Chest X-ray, AP view. Patient: 64 years old, sex M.
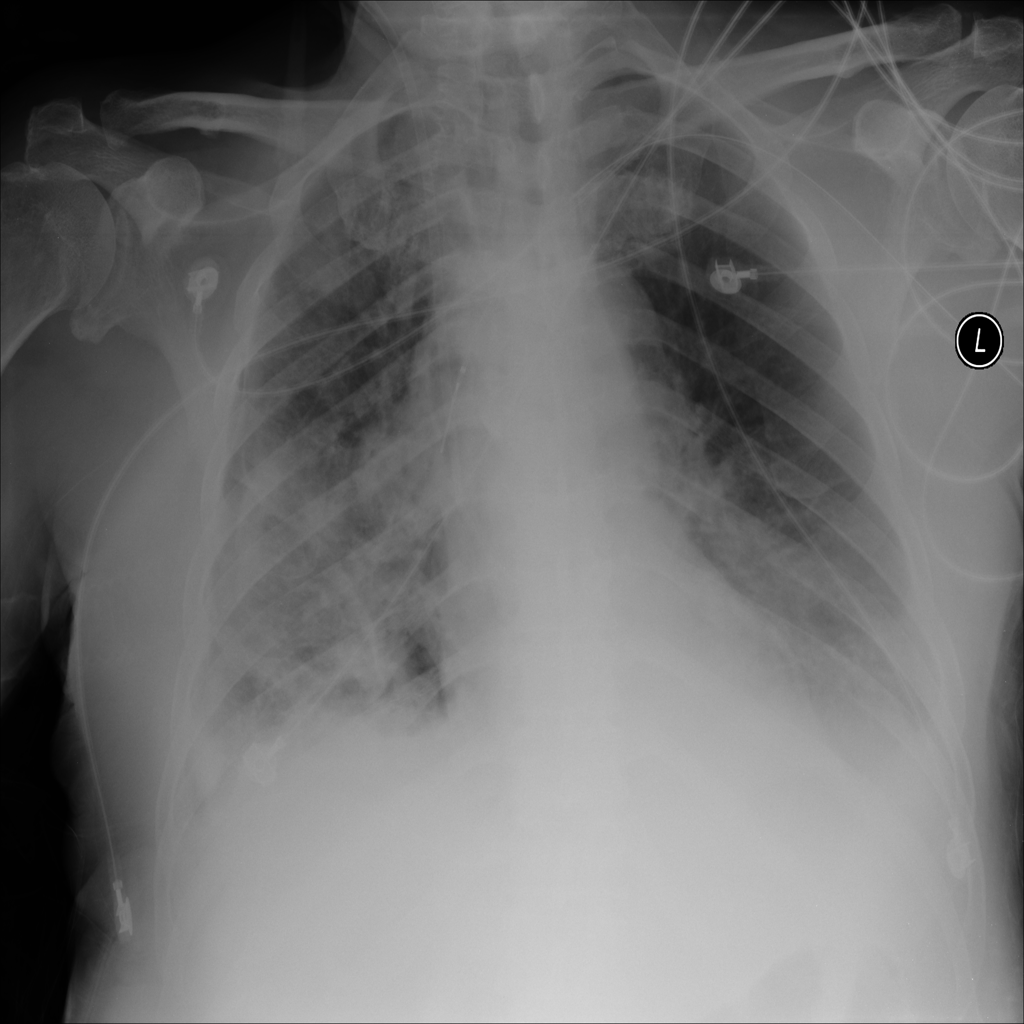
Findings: Infiltration, Pneumothorax